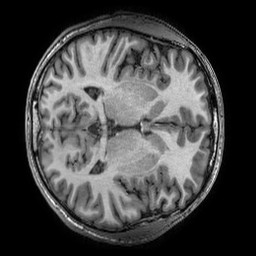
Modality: T1w
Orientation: axial
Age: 33
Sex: male
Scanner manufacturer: ge
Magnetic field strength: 3 T
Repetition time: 0.008744 s
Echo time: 0.003796 s